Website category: sports
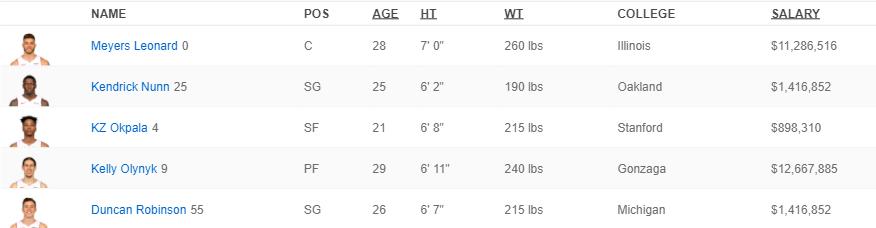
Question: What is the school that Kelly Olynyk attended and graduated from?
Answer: Gonzaga

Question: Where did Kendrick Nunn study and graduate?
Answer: Oakland

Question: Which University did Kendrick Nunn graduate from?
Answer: Oakland

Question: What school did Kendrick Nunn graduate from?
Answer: Oakland

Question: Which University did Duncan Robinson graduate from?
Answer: Michigan

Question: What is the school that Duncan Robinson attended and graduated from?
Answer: Michigan

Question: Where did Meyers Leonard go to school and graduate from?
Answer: Illinois

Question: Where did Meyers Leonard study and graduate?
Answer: Illinois

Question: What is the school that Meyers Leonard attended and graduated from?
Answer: Illinois

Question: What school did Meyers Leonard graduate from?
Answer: Illinois

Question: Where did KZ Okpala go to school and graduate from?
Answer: Stanford

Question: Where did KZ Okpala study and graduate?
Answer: Stanford

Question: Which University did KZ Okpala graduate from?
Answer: Stanford

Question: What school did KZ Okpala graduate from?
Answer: Stanford

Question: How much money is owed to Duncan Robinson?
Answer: $1,416,852

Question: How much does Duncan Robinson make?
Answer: $1,416,852

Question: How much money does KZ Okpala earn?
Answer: $898,310

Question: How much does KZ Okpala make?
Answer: $898,310

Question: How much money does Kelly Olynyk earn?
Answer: $12,667,885

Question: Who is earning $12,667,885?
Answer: Kelly Olynyk

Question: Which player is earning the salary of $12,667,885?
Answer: Kelly Olynyk

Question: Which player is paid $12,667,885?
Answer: Kelly Olynyk

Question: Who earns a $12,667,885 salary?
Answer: Kelly Olynyk

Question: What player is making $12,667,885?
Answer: Kelly Olynyk

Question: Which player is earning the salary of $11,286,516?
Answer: Meyers Leonard

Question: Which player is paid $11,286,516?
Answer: Meyers Leonard

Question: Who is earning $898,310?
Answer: KZ Okpala

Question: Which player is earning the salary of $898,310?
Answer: KZ Okpala

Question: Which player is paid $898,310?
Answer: KZ Okpala

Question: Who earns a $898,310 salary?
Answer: KZ Okpala

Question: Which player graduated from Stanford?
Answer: KZ Okpala

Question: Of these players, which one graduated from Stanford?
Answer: KZ Okpala

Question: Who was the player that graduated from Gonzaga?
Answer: Kelly Olynyk

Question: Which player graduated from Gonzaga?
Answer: Kelly Olynyk

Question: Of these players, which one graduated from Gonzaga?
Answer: Kelly Olynyk

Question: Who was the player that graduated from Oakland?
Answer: Kendrick Nunn

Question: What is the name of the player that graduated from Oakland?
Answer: Kendrick Nunn

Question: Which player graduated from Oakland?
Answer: Kendrick Nunn

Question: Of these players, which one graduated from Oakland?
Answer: Kendrick Nunn

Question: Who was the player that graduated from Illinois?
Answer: Meyers Leonard

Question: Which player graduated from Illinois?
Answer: Meyers Leonard

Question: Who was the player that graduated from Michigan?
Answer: Duncan Robinson

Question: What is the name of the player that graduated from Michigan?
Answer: Duncan Robinson

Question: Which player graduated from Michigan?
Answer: Duncan Robinson